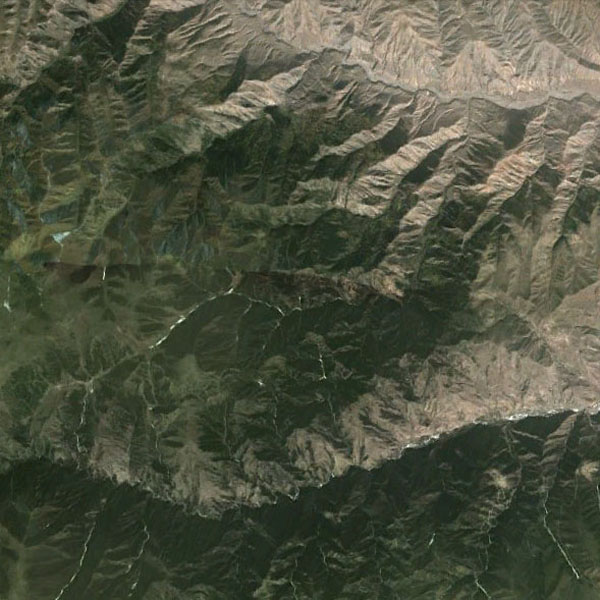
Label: Mountain